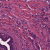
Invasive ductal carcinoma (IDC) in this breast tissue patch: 1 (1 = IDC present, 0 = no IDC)